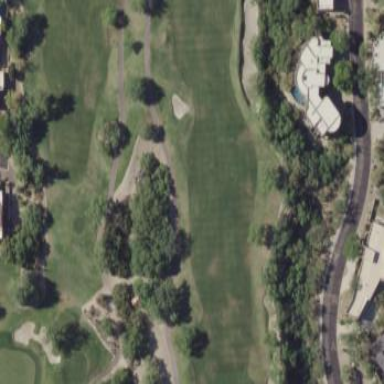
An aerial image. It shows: Area of rough grass used for golf.